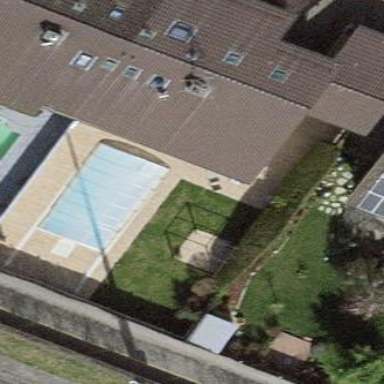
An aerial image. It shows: Garden enclosed by fence.